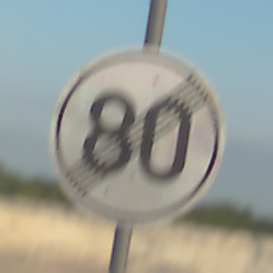
Verkehrszeichen: EndeGeschwindigkeit80
Umgebung: Outdoor, Beach
Tageszeit: SunriseSunset
Wetter: Clear
Licht: Natural
Jahreszeit: NotSpecified
Kontrast: HighContrast